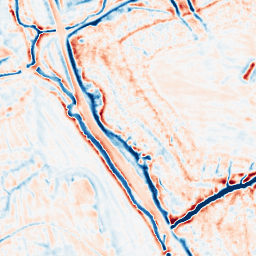
Category: edge_preserving
Decomposition family: bilateral
Decomposition parameters: d: 15
sigma_color: 100
sigma_space: 25
Upsampling method: bilinear
Upsampling parameters: scale: 2
Upsampling scale: 2